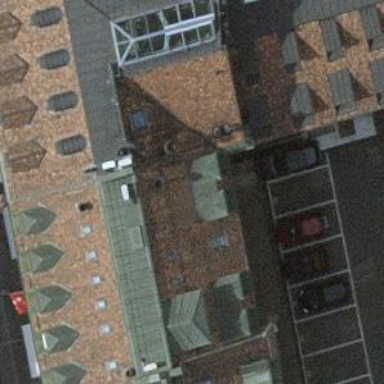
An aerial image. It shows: Gabled building with roof tiles oriented across.